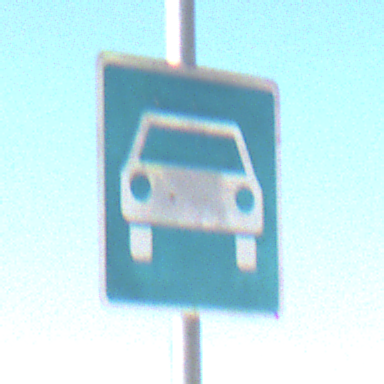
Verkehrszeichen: Kraftfahrstrasse
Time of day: Midday
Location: Outdoor (Nature)
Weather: Clear
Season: NotSpecified
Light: Natural